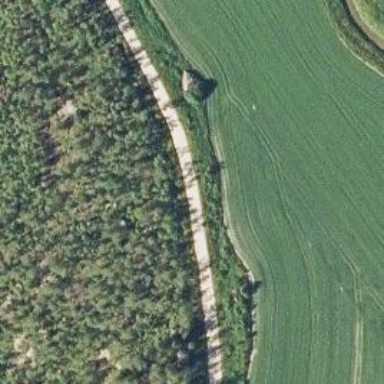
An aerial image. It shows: Unclassified road.